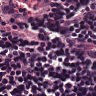
Metastatic tissue present: no